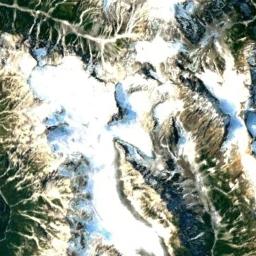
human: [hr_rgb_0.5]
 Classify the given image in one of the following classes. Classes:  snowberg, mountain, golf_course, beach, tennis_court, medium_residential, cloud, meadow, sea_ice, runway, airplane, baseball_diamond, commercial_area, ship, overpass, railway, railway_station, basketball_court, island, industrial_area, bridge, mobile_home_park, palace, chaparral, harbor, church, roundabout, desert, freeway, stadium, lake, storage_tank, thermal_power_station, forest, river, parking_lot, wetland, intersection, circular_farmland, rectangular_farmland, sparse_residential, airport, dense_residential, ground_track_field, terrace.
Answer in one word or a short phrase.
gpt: snowberg